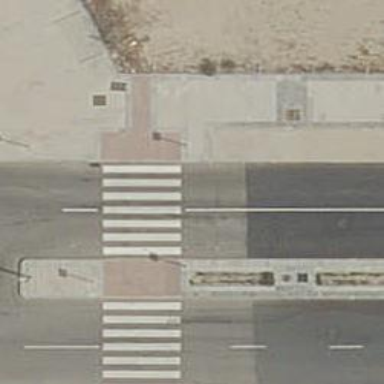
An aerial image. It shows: Uncontrolled zebra crossing on the road.